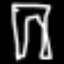
Label: pants